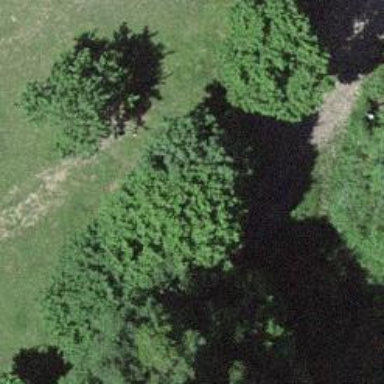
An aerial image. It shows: Path.